Question: I am using Xcode 5 and iOS SDK 7.1 and am following a tutorial that says you should drag and drop a table view controller into a view controller as shown below.

However when I drag and drop into the view controller, it doesn't accept the table view controller and the icon (table view controller) just moves back to its original position in the object library. I've tried zooming in to the fullest but this doesn't solve the problem.
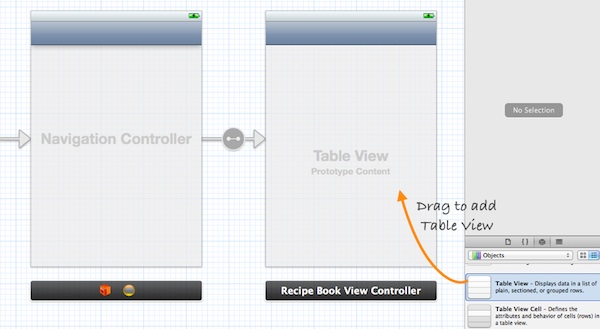
Answer: It sounds like the problem you're having is that you're trying to drag a 'UITableViewController' when the tutorial wants you to drag a 'UITableView'. There is a difference.